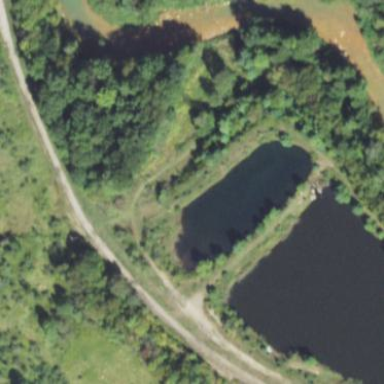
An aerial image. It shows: Pond with natural water.